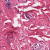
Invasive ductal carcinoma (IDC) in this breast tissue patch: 0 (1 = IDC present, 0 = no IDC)